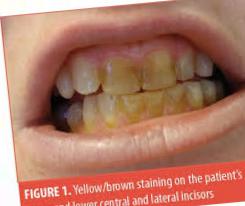
Condition: Tooth Discoloration